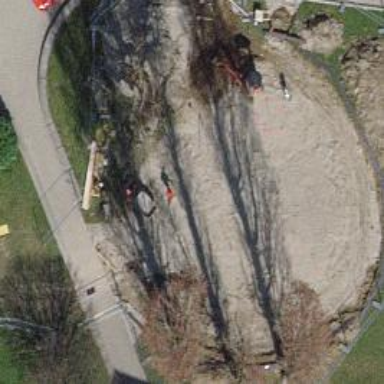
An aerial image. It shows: Playground area for leisure land.